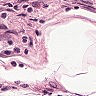
Metastatic tissue present: yes